The picture encodes a bearing's raw vibration samples as pixel intensities in a 2-D grid. What is the most likely bearing condition (normal, inner_race, outer_race, ball)?
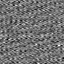
Answer: outer_race